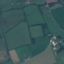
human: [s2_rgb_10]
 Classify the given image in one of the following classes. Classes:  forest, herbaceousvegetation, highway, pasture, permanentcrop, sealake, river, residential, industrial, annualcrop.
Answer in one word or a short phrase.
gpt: Pasture